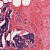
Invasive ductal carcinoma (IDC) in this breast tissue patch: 1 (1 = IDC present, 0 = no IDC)